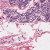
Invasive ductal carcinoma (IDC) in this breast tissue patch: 0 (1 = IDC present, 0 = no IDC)